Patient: sex F, age 71
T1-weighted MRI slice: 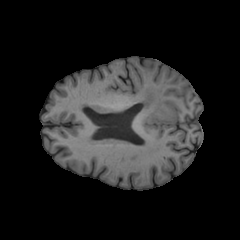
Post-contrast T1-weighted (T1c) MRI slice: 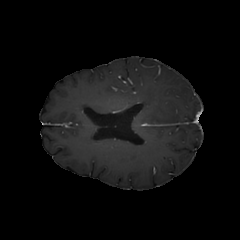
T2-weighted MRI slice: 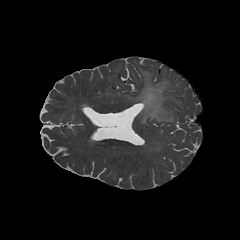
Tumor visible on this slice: yes
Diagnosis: Astrocytoma, IDH-mutant
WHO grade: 2